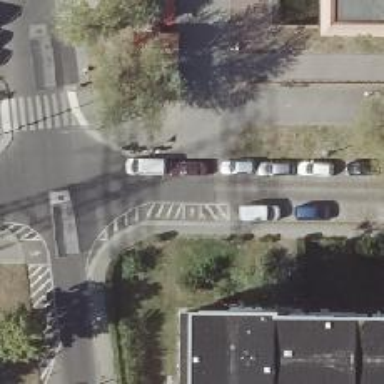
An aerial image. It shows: Unmarked crossing on footway.